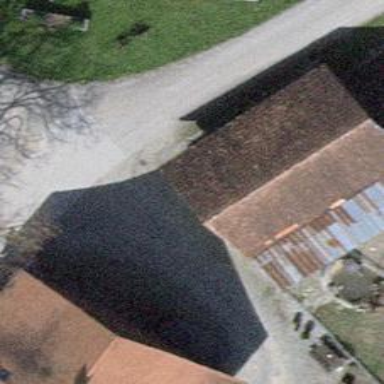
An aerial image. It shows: Farm auxiliary building.